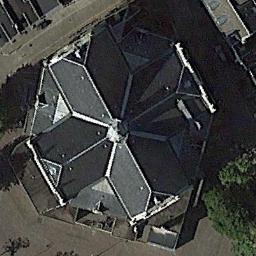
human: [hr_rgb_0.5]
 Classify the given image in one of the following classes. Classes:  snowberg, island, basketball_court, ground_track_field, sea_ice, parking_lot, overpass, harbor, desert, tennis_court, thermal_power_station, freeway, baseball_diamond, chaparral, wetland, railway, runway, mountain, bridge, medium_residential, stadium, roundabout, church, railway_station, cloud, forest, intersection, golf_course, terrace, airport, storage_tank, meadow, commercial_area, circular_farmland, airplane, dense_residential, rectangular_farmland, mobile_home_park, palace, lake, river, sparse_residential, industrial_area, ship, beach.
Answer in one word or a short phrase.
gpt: church